Here is the time-frequency representation (spectrogram) of a rolling-element bearing's vibration measurement. Classify the bearing condition as one of: normal, inner_race, outer_race, ball.
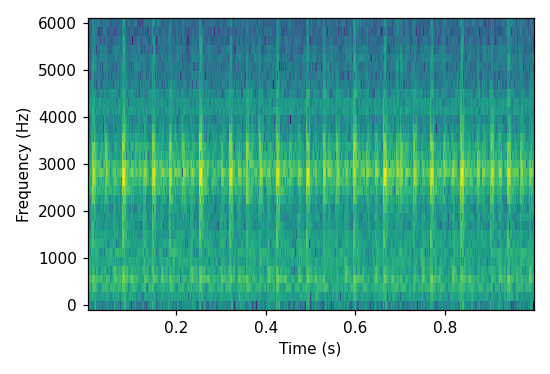
Answer: outer_race